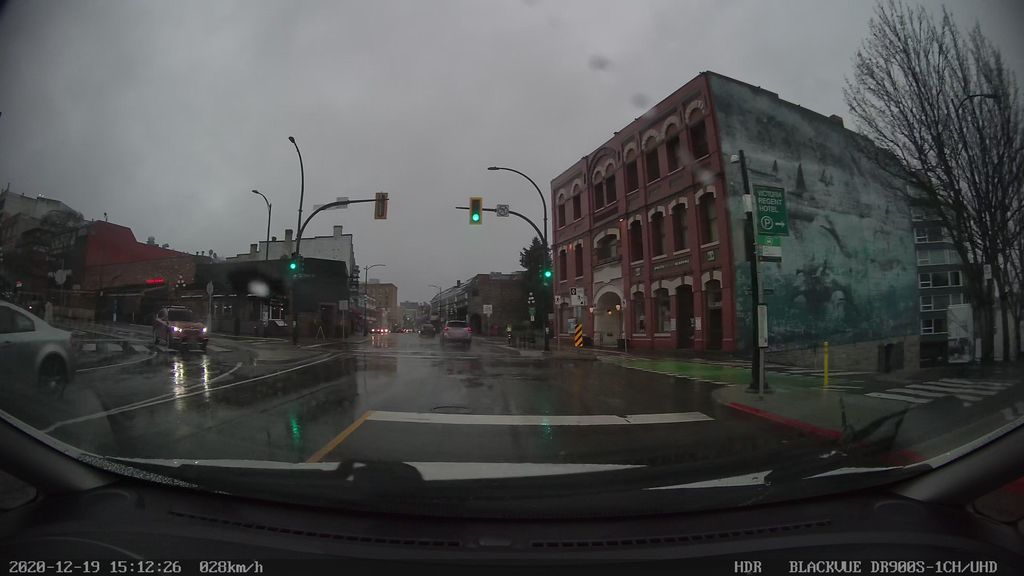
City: victoria